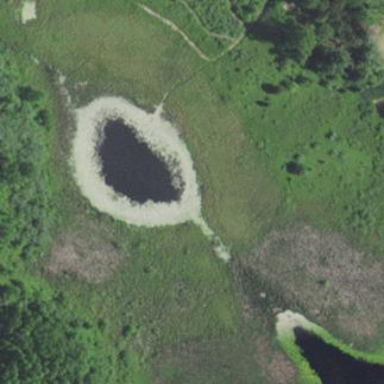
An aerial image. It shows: Serene pond surrounded by nature.